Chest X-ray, AP view. Patient: 63 years old, sex F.
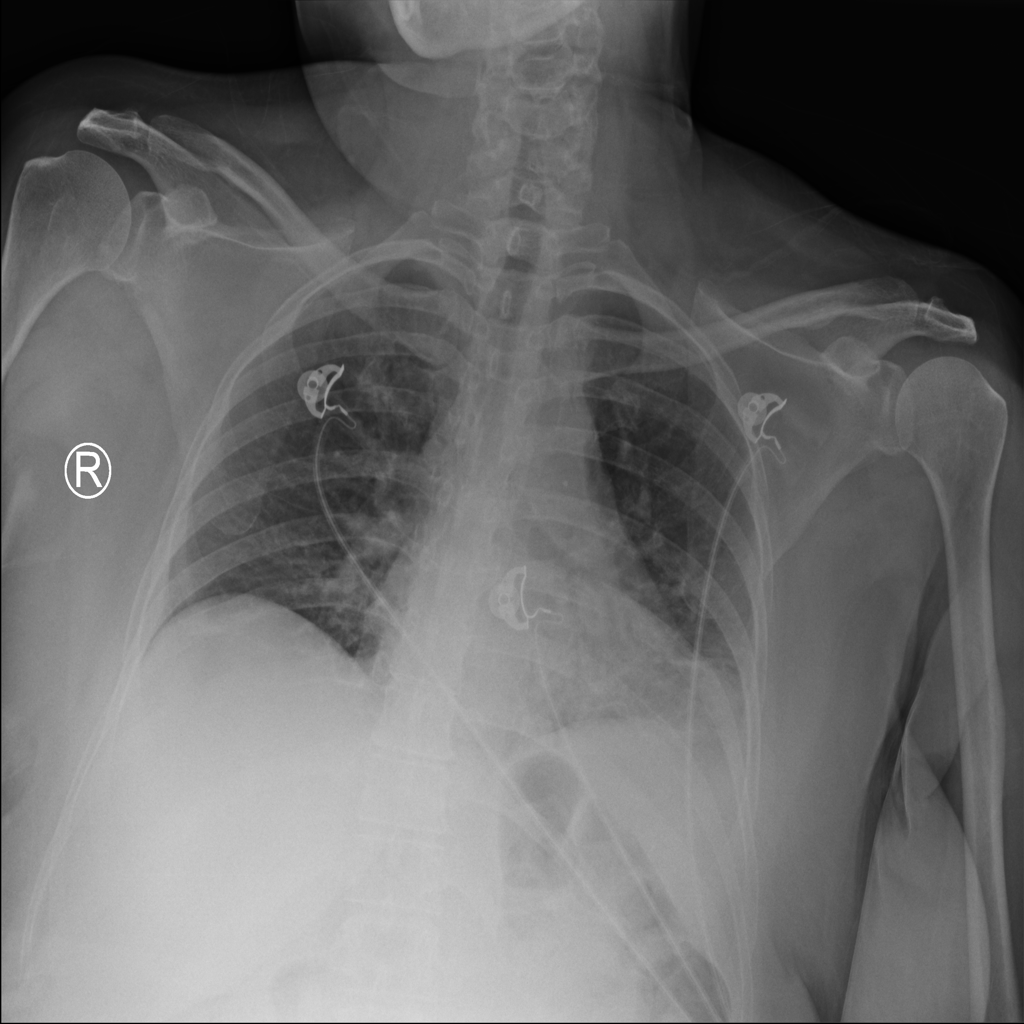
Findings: Atelectasis